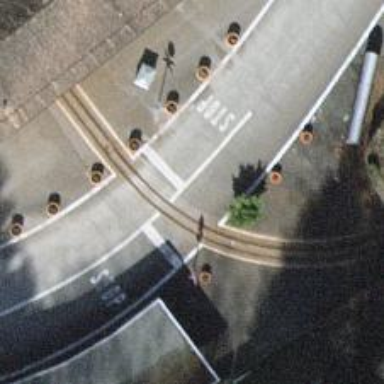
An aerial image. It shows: Stop road.